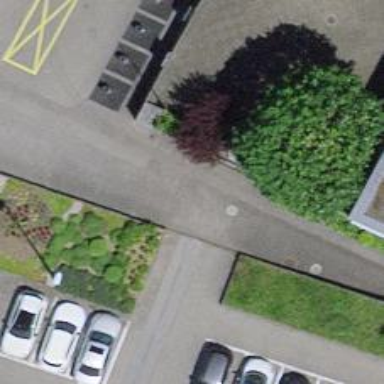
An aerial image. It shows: Path made of paving stones.